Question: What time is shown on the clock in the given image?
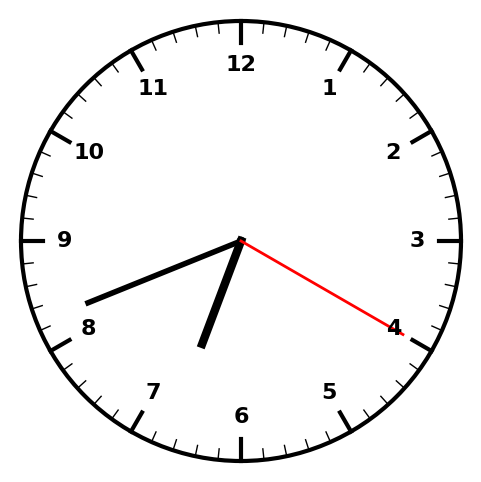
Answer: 06:41:20